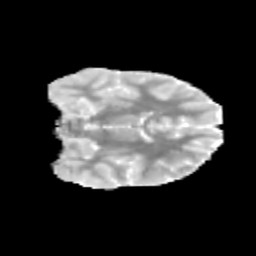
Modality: MD
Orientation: coronal
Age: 9
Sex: female
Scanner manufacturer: siemens
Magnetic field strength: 3 T
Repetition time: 3.8 s
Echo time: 0.07 s